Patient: sex M, age 74
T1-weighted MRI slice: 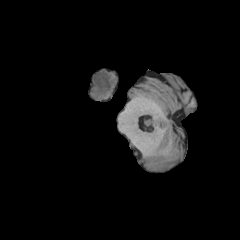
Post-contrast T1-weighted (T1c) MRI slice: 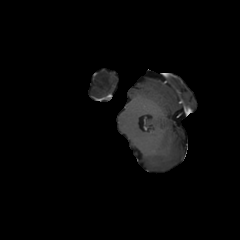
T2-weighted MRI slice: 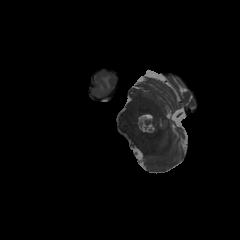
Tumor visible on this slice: yes
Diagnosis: Glioblastoma, IDH-wildtype
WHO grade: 4